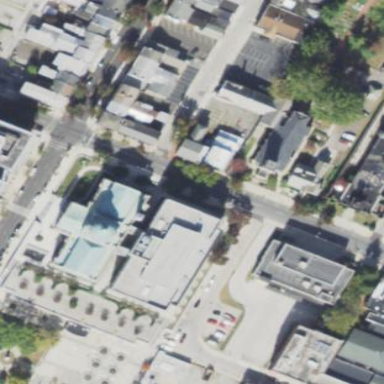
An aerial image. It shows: Courthouse building.